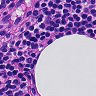
Metastatic tissue present: no